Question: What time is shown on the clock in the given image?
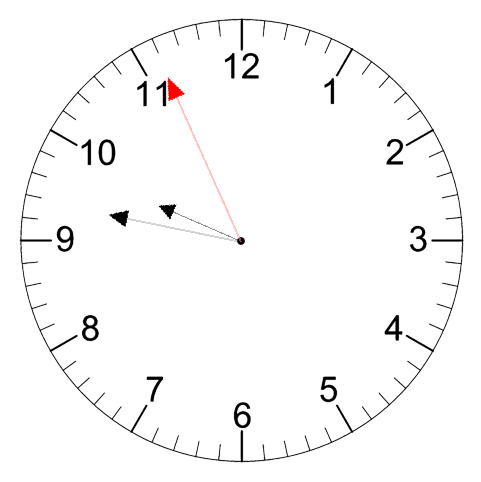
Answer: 09:46:56